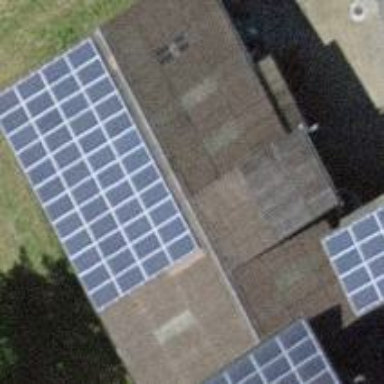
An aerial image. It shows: Solar power generator with photovoltaic panels.